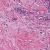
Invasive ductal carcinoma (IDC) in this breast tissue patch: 1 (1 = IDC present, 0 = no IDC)